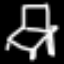
Label: chair